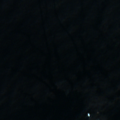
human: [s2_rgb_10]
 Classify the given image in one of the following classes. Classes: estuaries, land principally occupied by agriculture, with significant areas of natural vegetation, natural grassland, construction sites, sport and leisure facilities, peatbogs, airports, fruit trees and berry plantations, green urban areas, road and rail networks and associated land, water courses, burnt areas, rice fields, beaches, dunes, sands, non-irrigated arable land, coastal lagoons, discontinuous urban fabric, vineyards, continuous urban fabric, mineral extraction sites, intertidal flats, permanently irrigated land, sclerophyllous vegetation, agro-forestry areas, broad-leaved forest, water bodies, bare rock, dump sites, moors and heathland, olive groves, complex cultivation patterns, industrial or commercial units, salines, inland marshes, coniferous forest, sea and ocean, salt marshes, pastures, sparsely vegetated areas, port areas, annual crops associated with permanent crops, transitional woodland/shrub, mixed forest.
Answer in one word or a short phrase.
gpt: sea and ocean